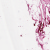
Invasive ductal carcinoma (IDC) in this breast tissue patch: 0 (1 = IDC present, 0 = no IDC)